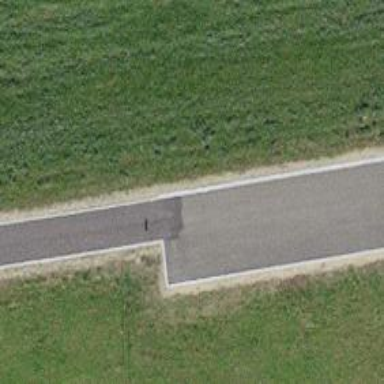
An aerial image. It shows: Bollard barrier.